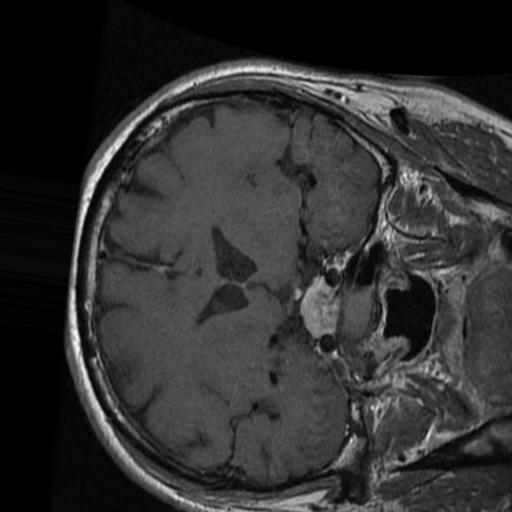
Label: brain_tumor